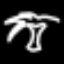
Label: palm tree